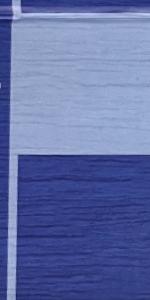
Label: Empty